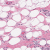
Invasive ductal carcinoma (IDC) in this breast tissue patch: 0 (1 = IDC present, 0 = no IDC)